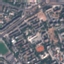
Label: Residential